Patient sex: F
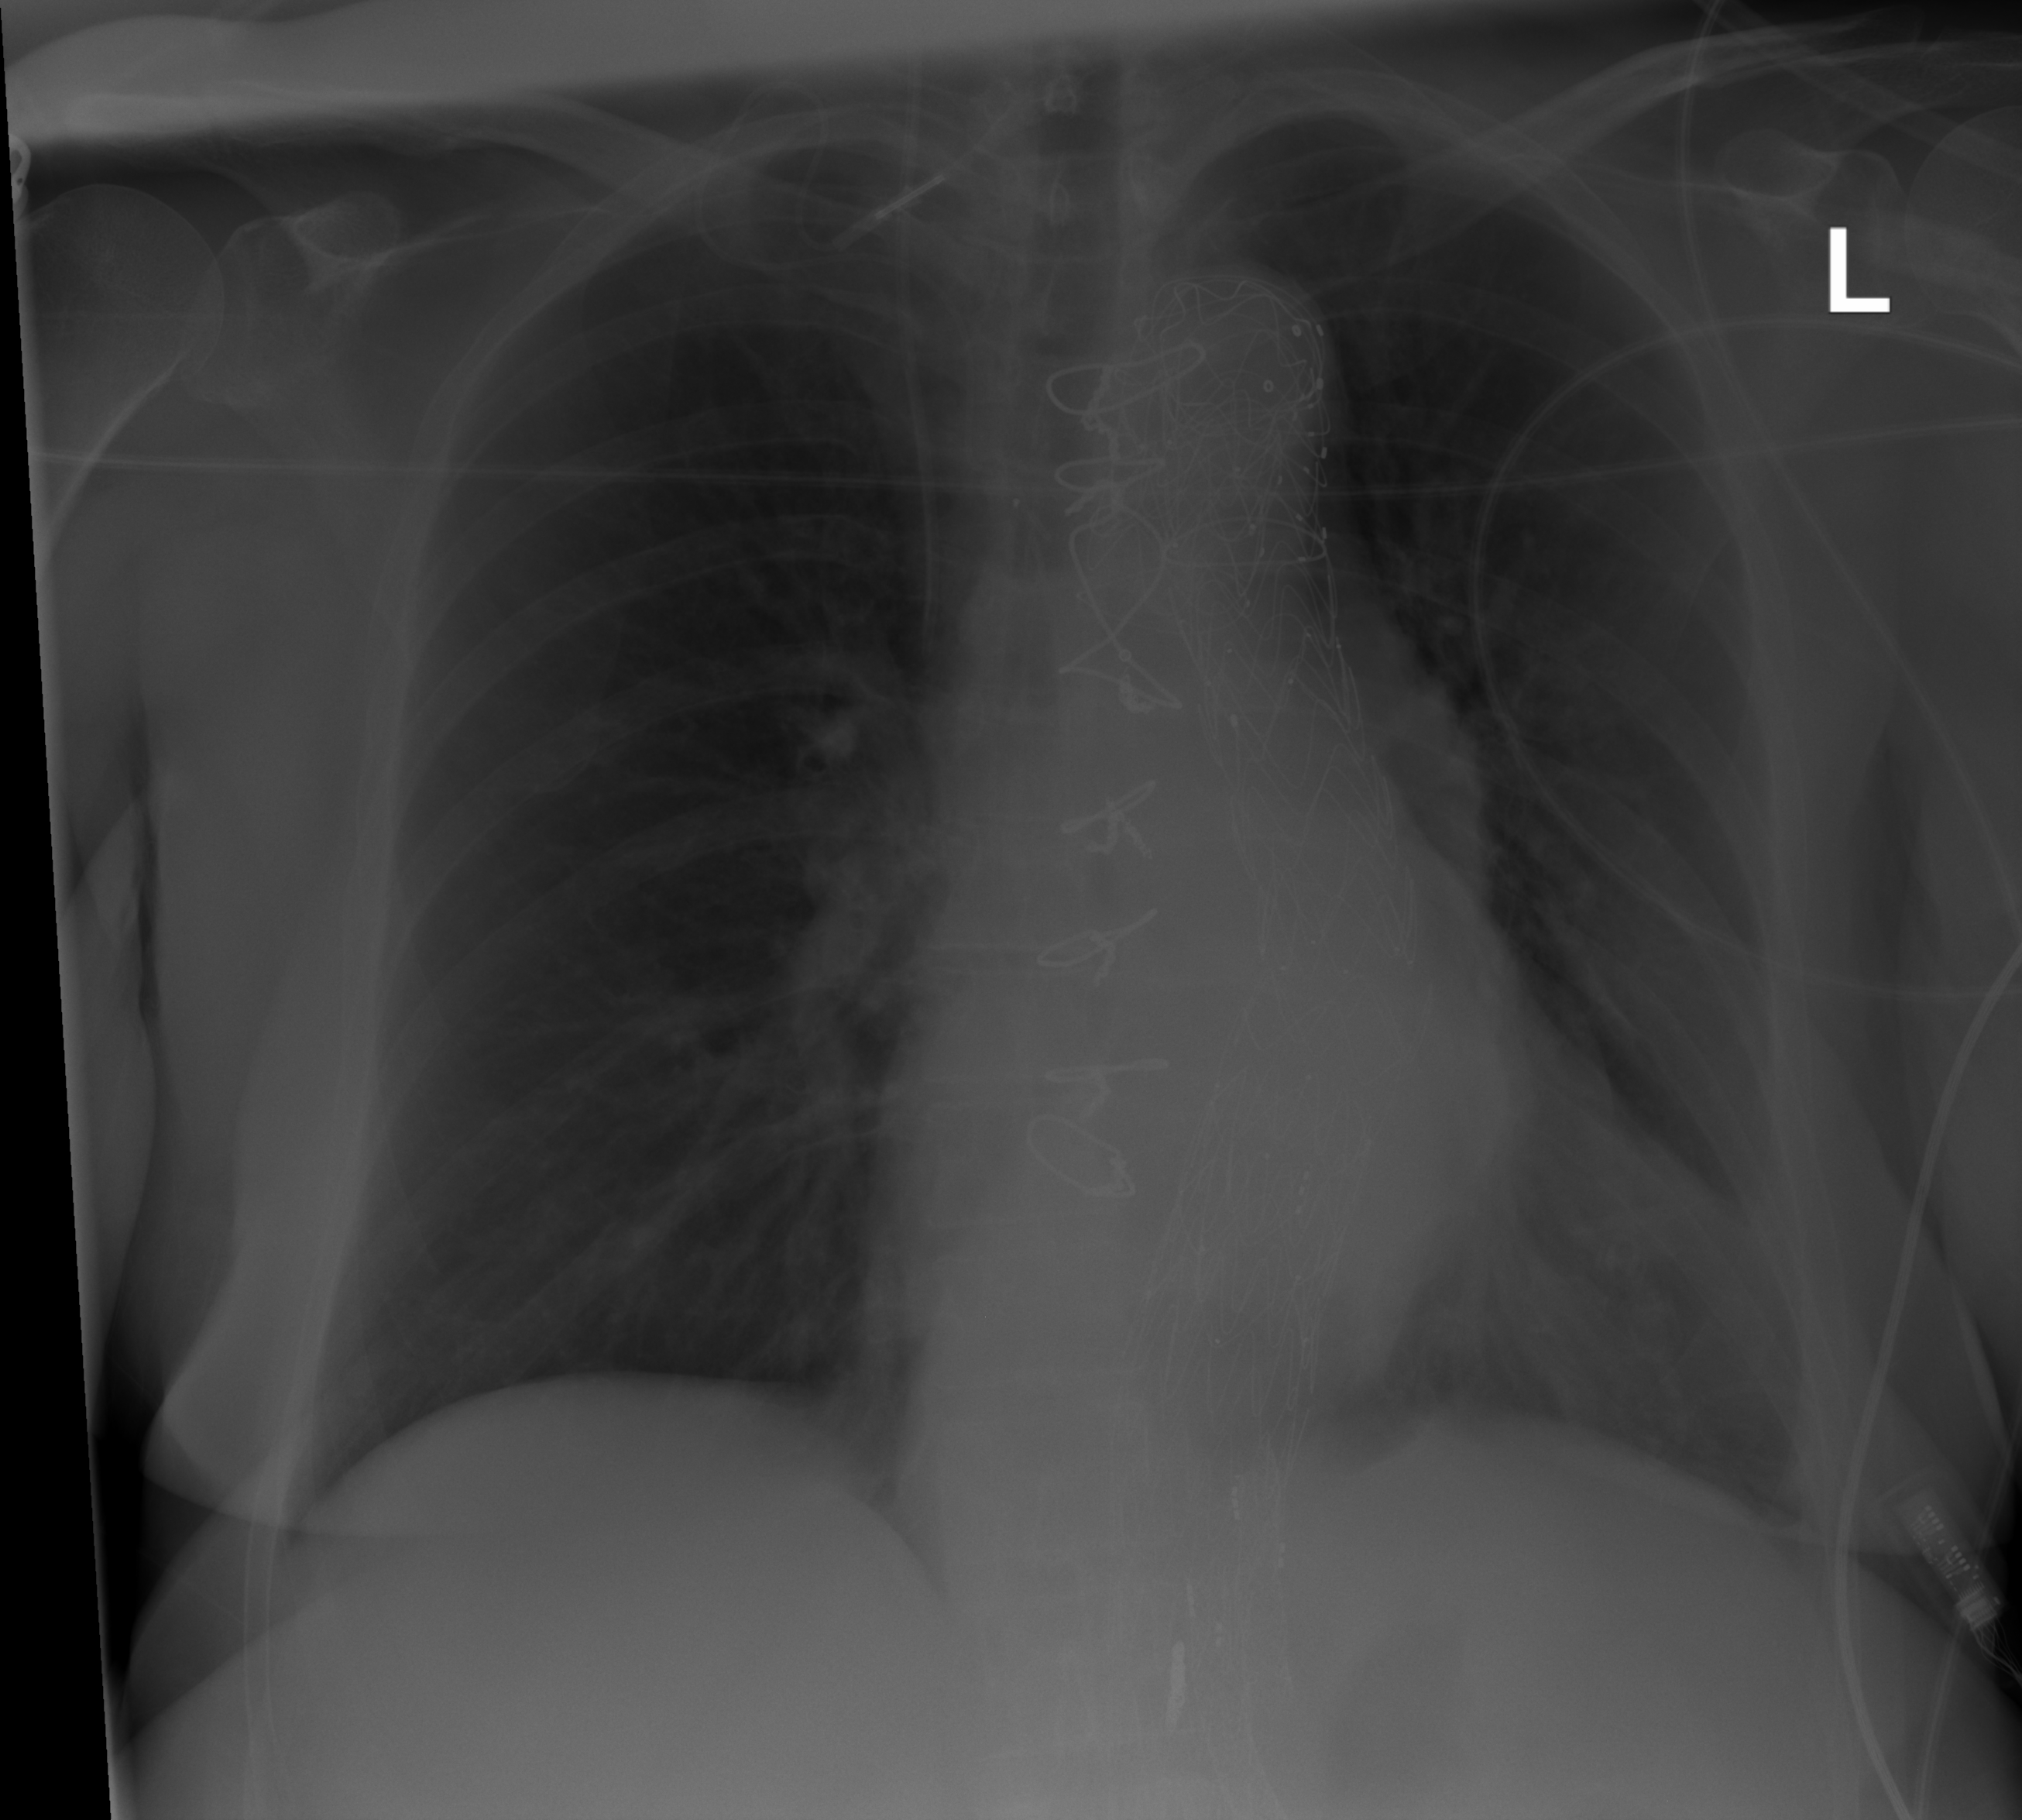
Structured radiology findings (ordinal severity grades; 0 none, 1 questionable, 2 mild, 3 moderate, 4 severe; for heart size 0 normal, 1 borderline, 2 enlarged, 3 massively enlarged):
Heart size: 0
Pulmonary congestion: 0
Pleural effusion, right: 0
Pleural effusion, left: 2
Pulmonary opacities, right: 0
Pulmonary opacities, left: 2
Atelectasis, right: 0
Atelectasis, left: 2